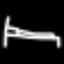
Label: bed